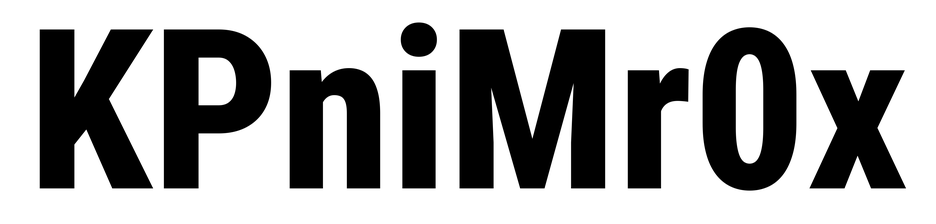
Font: Roboto_Condensed_ExtraBold